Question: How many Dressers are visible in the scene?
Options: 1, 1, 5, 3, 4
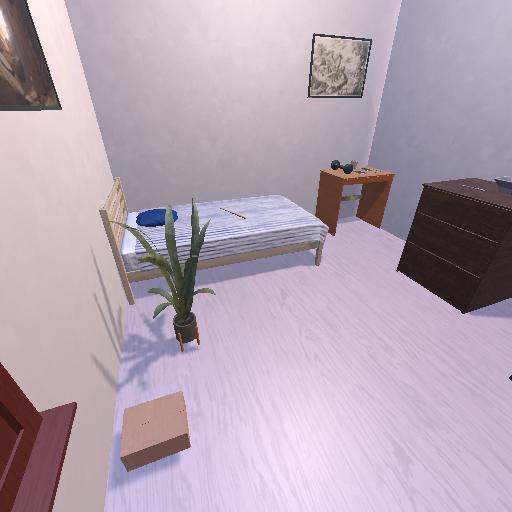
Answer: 1